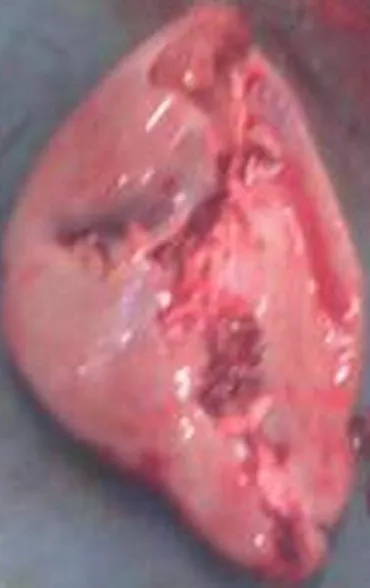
The ruptured spleen after total splenectomy.
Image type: medical_photograph (other_medical_photograph)